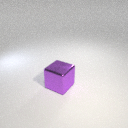
large purple metal cube